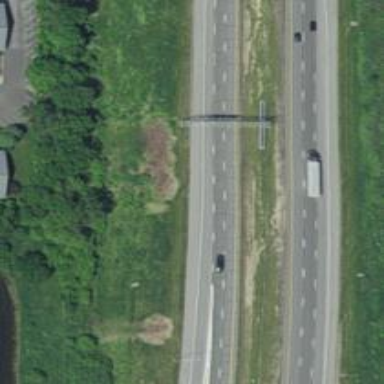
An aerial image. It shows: Motorway junction.